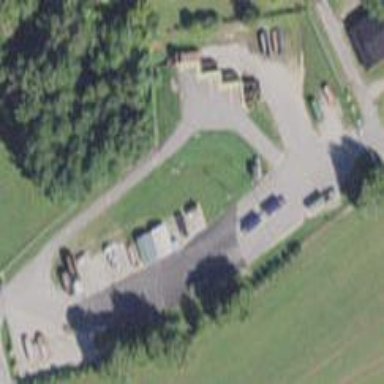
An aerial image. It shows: Recycling centre providing amenities for recycling.